Interaction volume radius: 5 \u00c5
Interaction volume height: 50 \u00c5
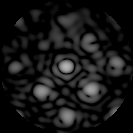
Disorder parameter: 0.2474